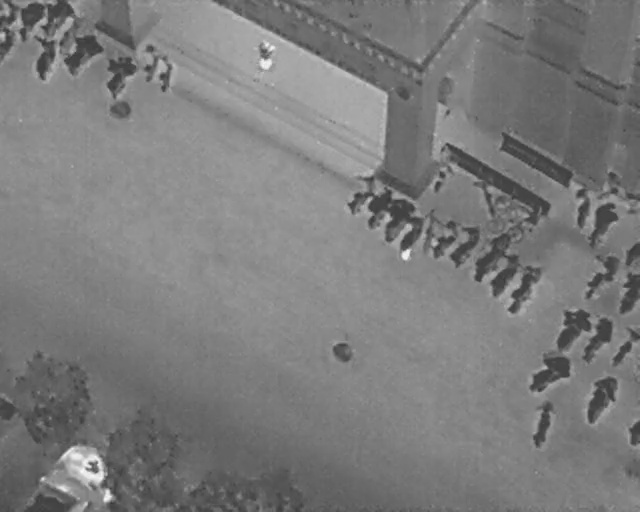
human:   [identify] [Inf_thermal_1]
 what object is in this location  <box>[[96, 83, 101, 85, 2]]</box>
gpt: <ref>1 medium bicycle at the bottom right</ref>